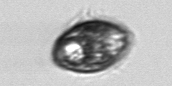
Label: Pleuronema